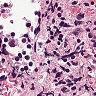
Metastatic tissue present: yes